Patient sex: F
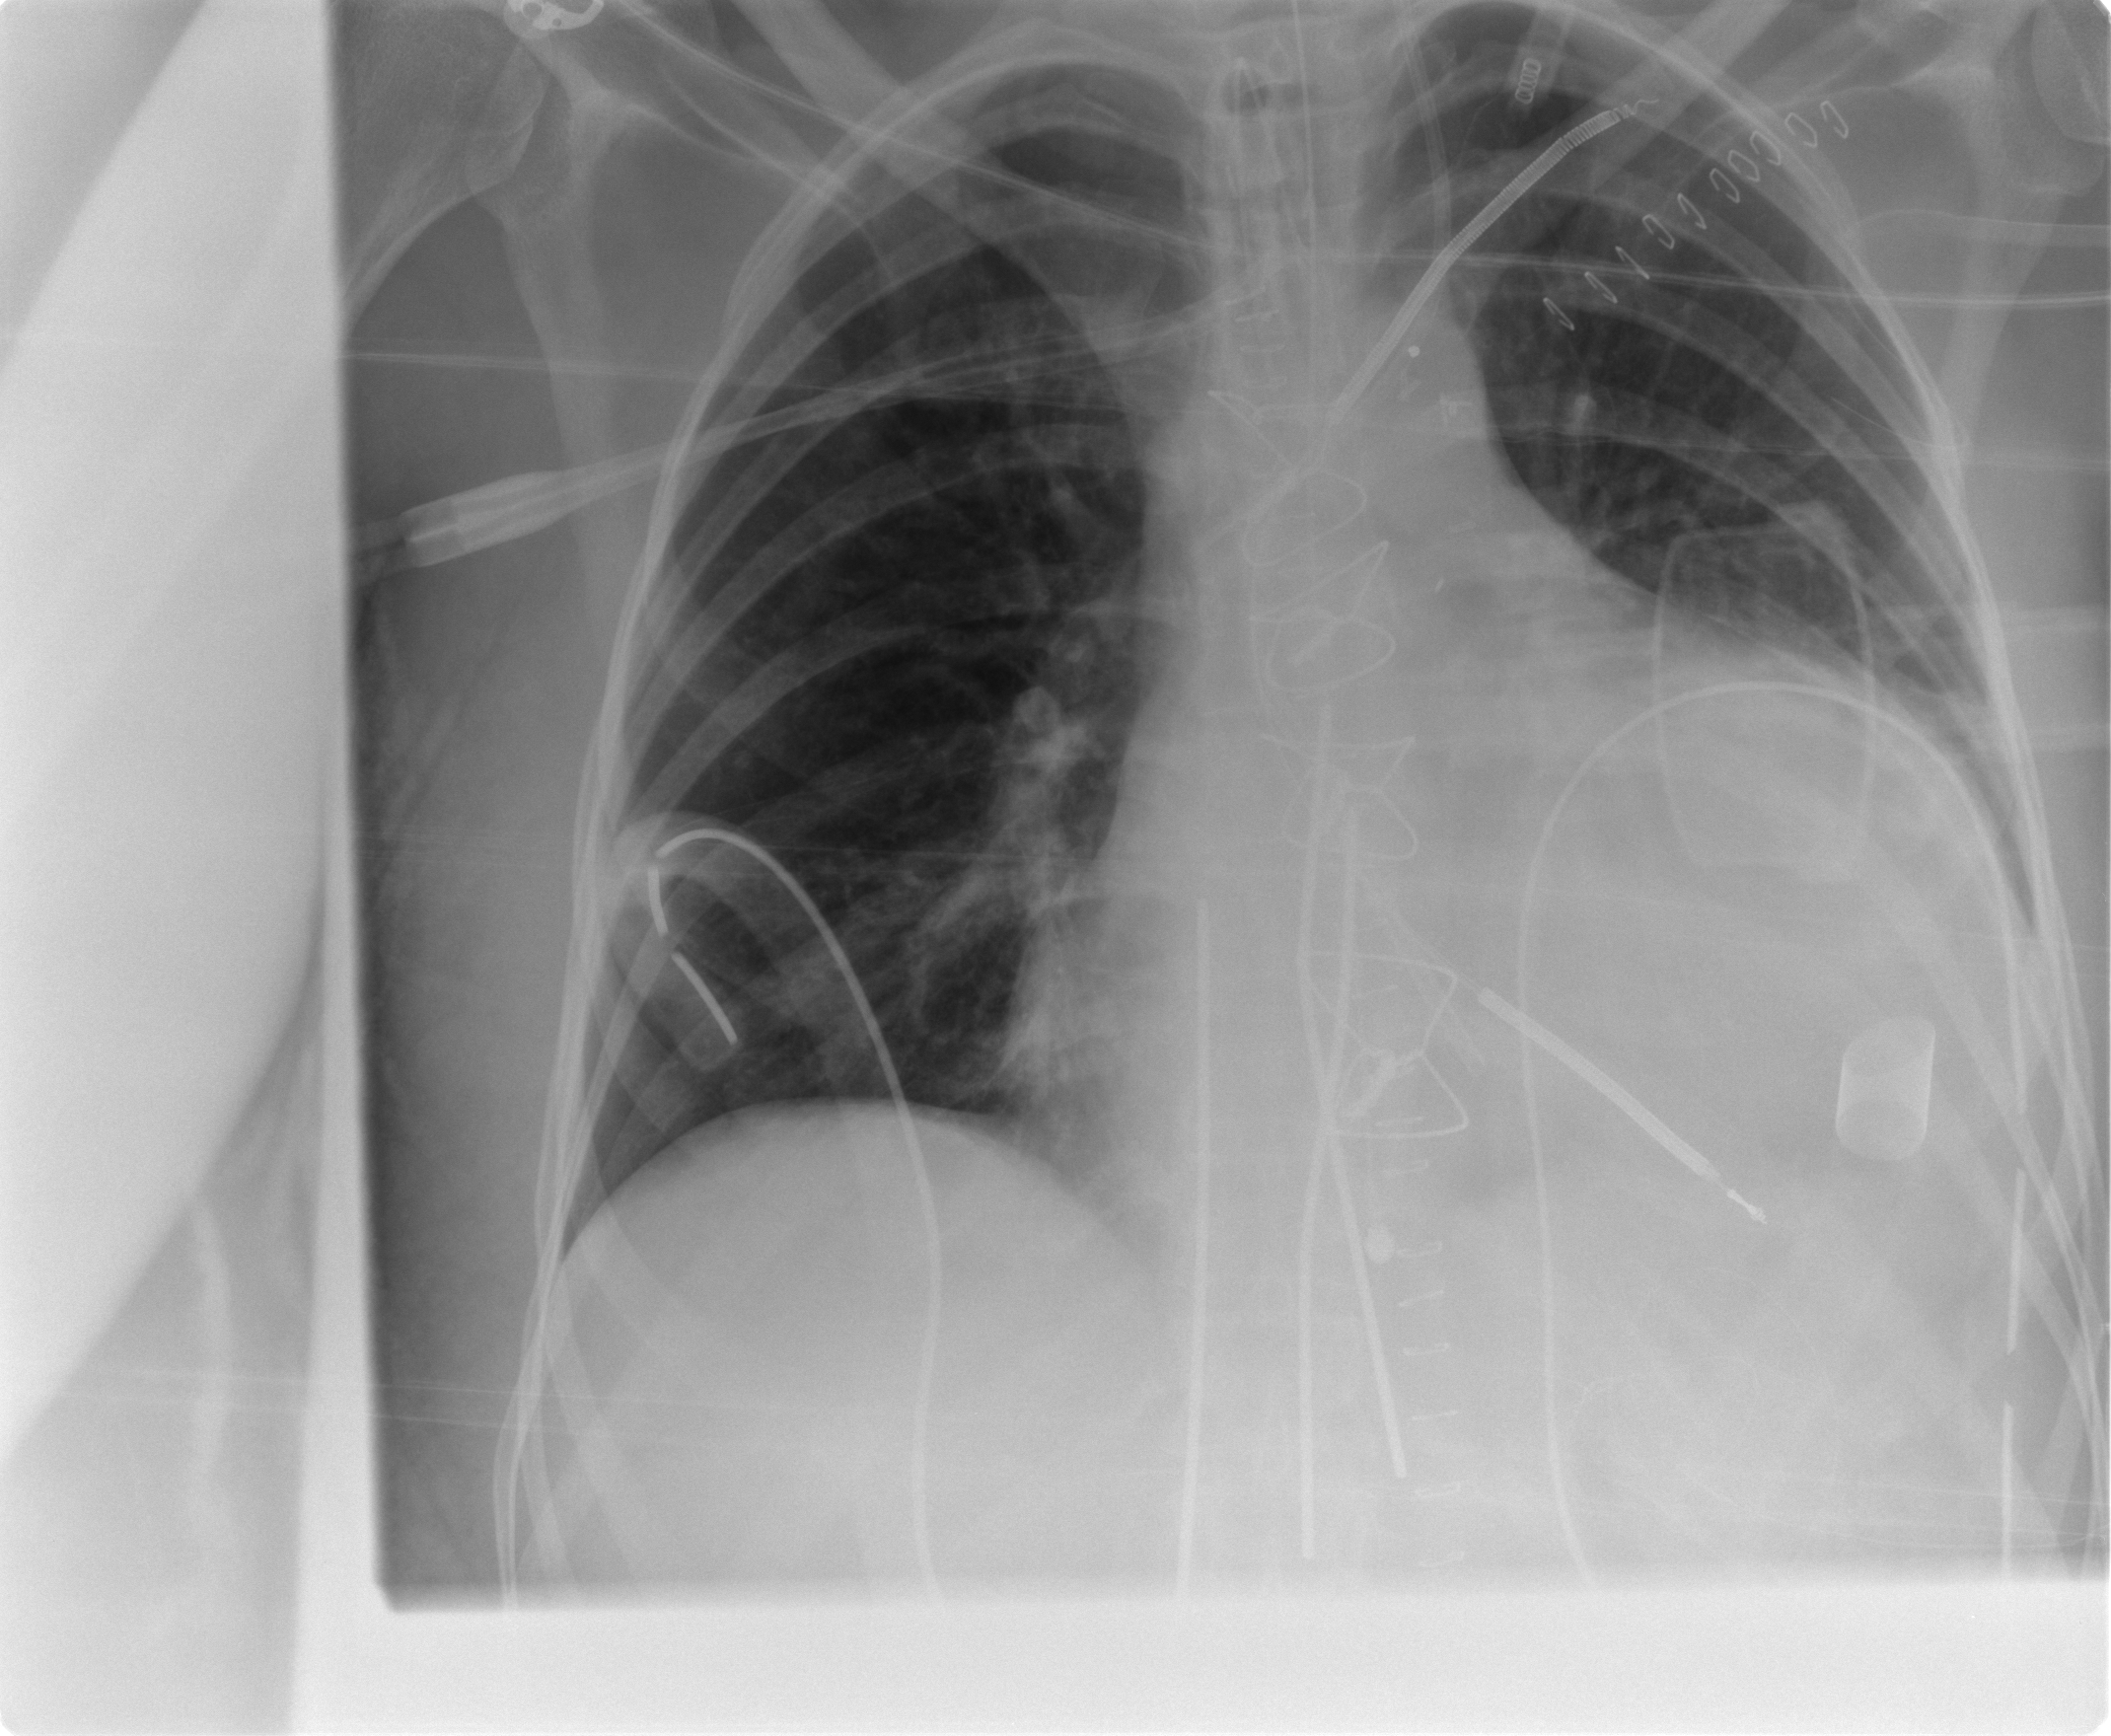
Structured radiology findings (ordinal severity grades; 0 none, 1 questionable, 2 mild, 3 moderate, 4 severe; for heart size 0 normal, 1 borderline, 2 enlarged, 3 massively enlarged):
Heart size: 2
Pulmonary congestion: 0
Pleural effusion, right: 0
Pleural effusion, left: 0
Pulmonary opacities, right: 0
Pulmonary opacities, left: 0
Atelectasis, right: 2
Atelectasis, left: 1